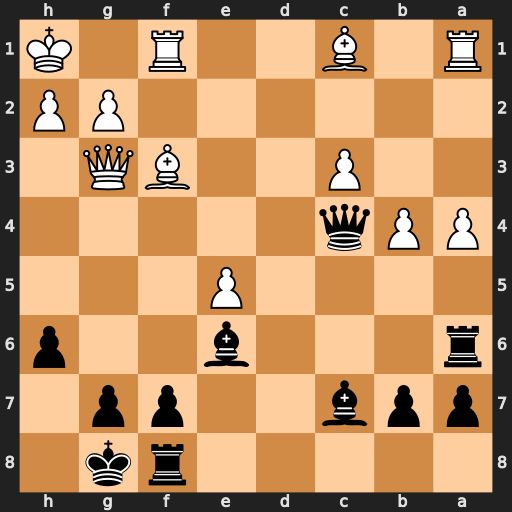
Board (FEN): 5rk1/ppb2pp1/r3b2p/4P3/PPq5/2P2BQ1/6PP/R1B2R1K
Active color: b
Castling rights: -
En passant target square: -
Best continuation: Qxf1#